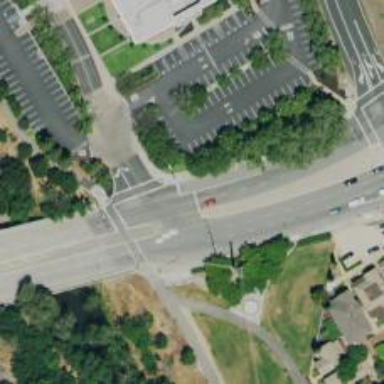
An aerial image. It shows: Solid stop line on the road.